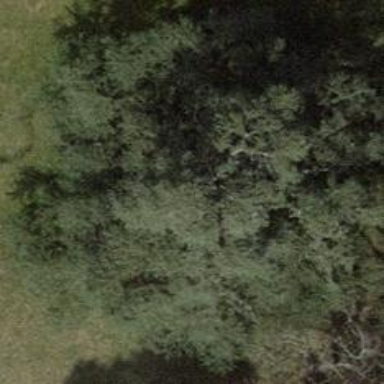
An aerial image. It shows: Evergreen tree with needle-leaved leaves.